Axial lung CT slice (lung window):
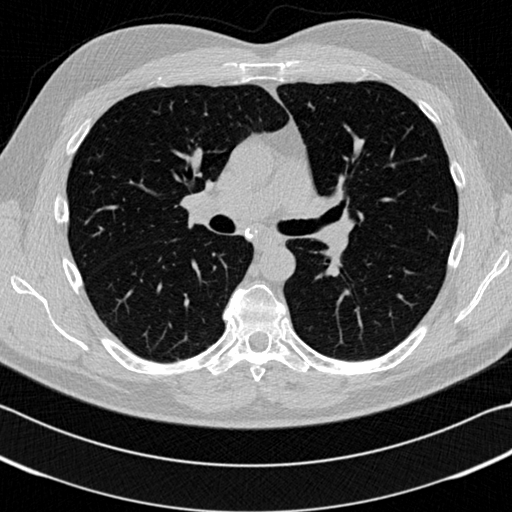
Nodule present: no